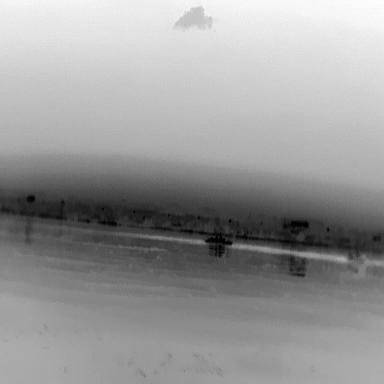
There are two objects shown in the infrared image, including a warship, and a canoe.